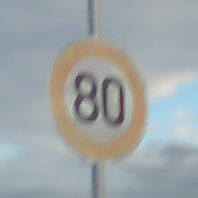
Verkehrszeichen: Geschwindigkeit80
Umgebung: Outdoor, RoadRail
Tageszeit: SunriseSunset
Wetter: PartlyCloudy
Licht: Natural
Jahreszeit: NotSpecified
Kontrast: MediumContrast